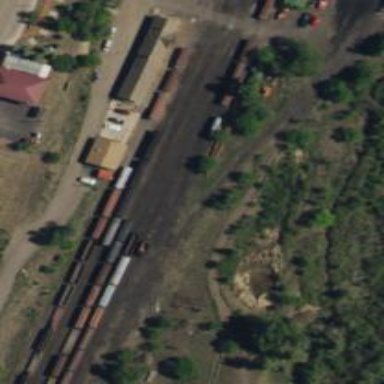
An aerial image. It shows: Narrow-gauge railway in yard setting.